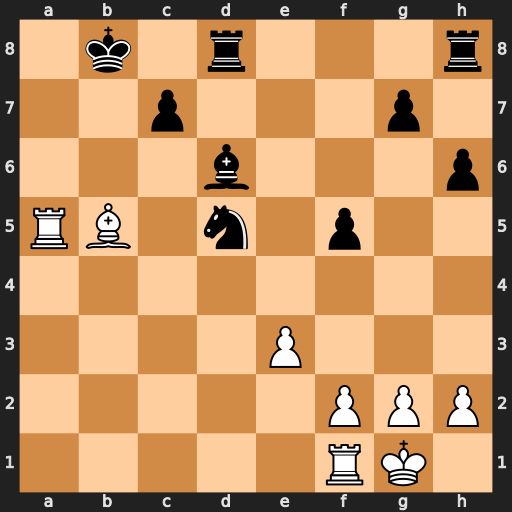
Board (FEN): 1k1r3r/2p3p1/3b3p/RB1n1p2/8/4P3/5PPP/5RK1
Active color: w
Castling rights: -
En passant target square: -
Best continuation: Bc6 Nb6 Rfa1 Ba3 R5xa3